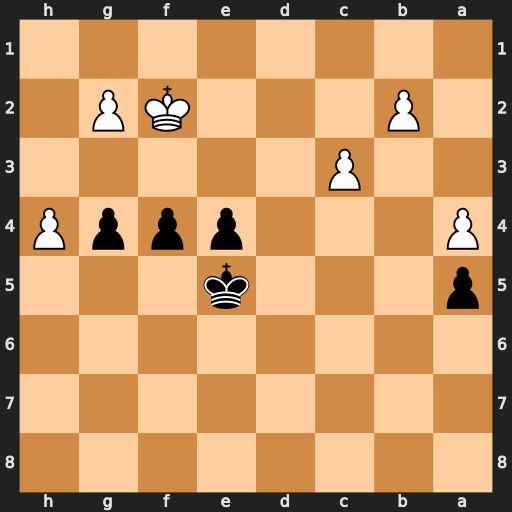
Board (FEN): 8/8/8/p3k3/P3pppP/2P5/1P3KP1/8
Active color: b
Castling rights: -
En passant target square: -
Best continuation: e3+ Ke2 Ke4 h5 f3+ gxf3+ gxf3+